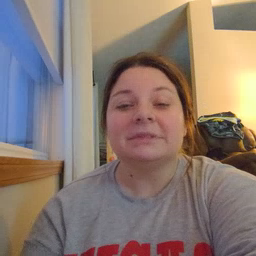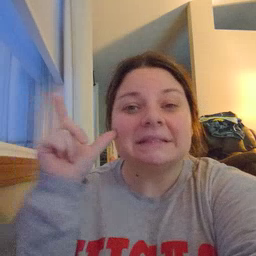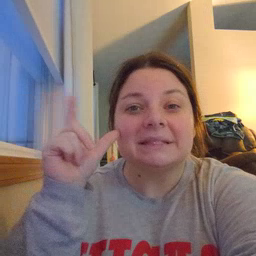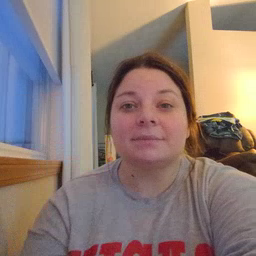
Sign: listen